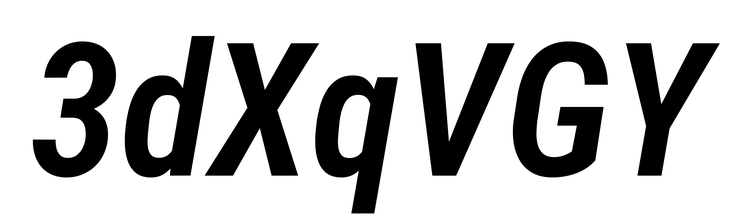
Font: Roboto-Italic_Condensed_SemiBold_Italic